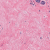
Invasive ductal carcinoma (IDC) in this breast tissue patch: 0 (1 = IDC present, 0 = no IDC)